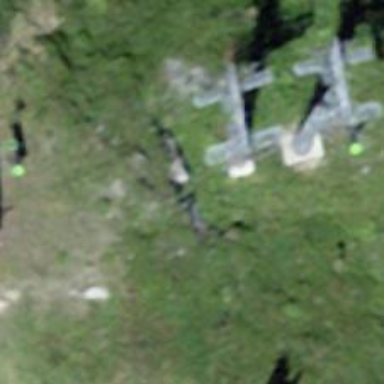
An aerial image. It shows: Chair lift.